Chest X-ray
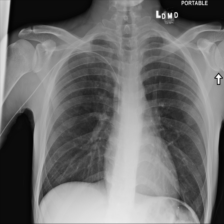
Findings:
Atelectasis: negative
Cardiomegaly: negative
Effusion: negative
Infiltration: negative
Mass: negative
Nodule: negative
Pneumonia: negative
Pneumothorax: negative
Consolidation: negative
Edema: negative
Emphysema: negative
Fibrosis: negative
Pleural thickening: negative
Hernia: negative